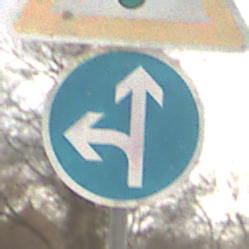
Verkehrszeichen: VorgeschriebeneFahrtrichtungGeradeausOderLinks
Zusatzzeichen oben: Lichtzeichenanlage
Umgebung: Outdoor, Nature
Tageszeit: Midday
Wetter: Overcast
Licht: Natural
Jahreszeit: NotSpecified
Kontrast: LowContrast